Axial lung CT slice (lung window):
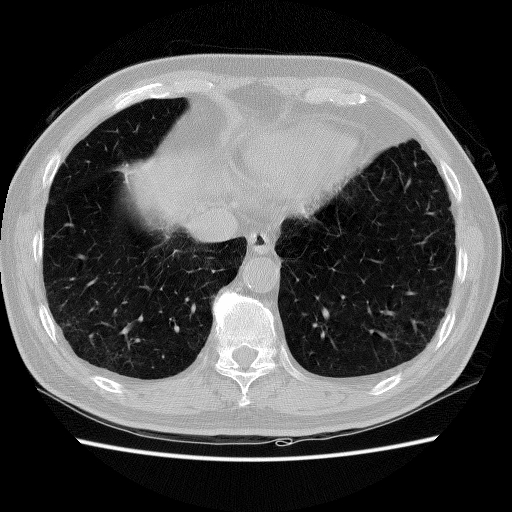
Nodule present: no